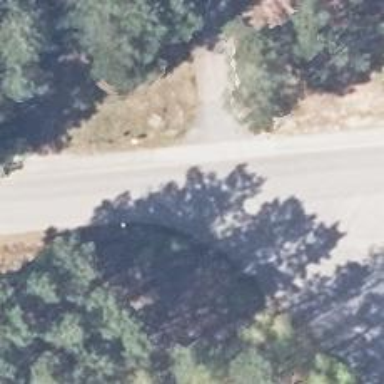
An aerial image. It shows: Residential road with asphalt surface and sidewalk on the left.